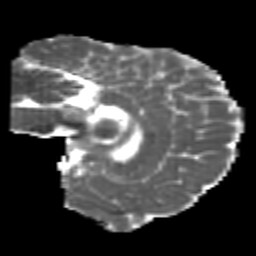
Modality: MD
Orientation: sagittal
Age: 22
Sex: female
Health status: healthy
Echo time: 0.074 s